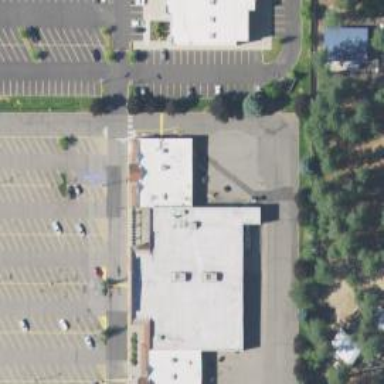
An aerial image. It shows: Retail building.